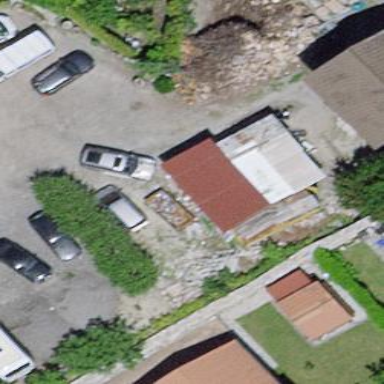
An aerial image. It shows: Shed.